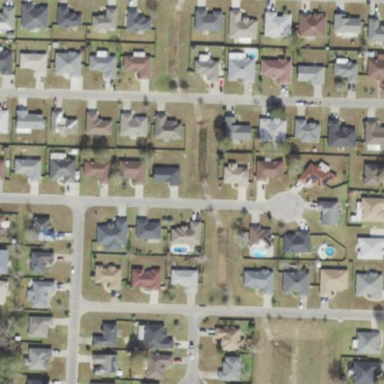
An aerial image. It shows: This residential area consists of single-family homes.